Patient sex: M
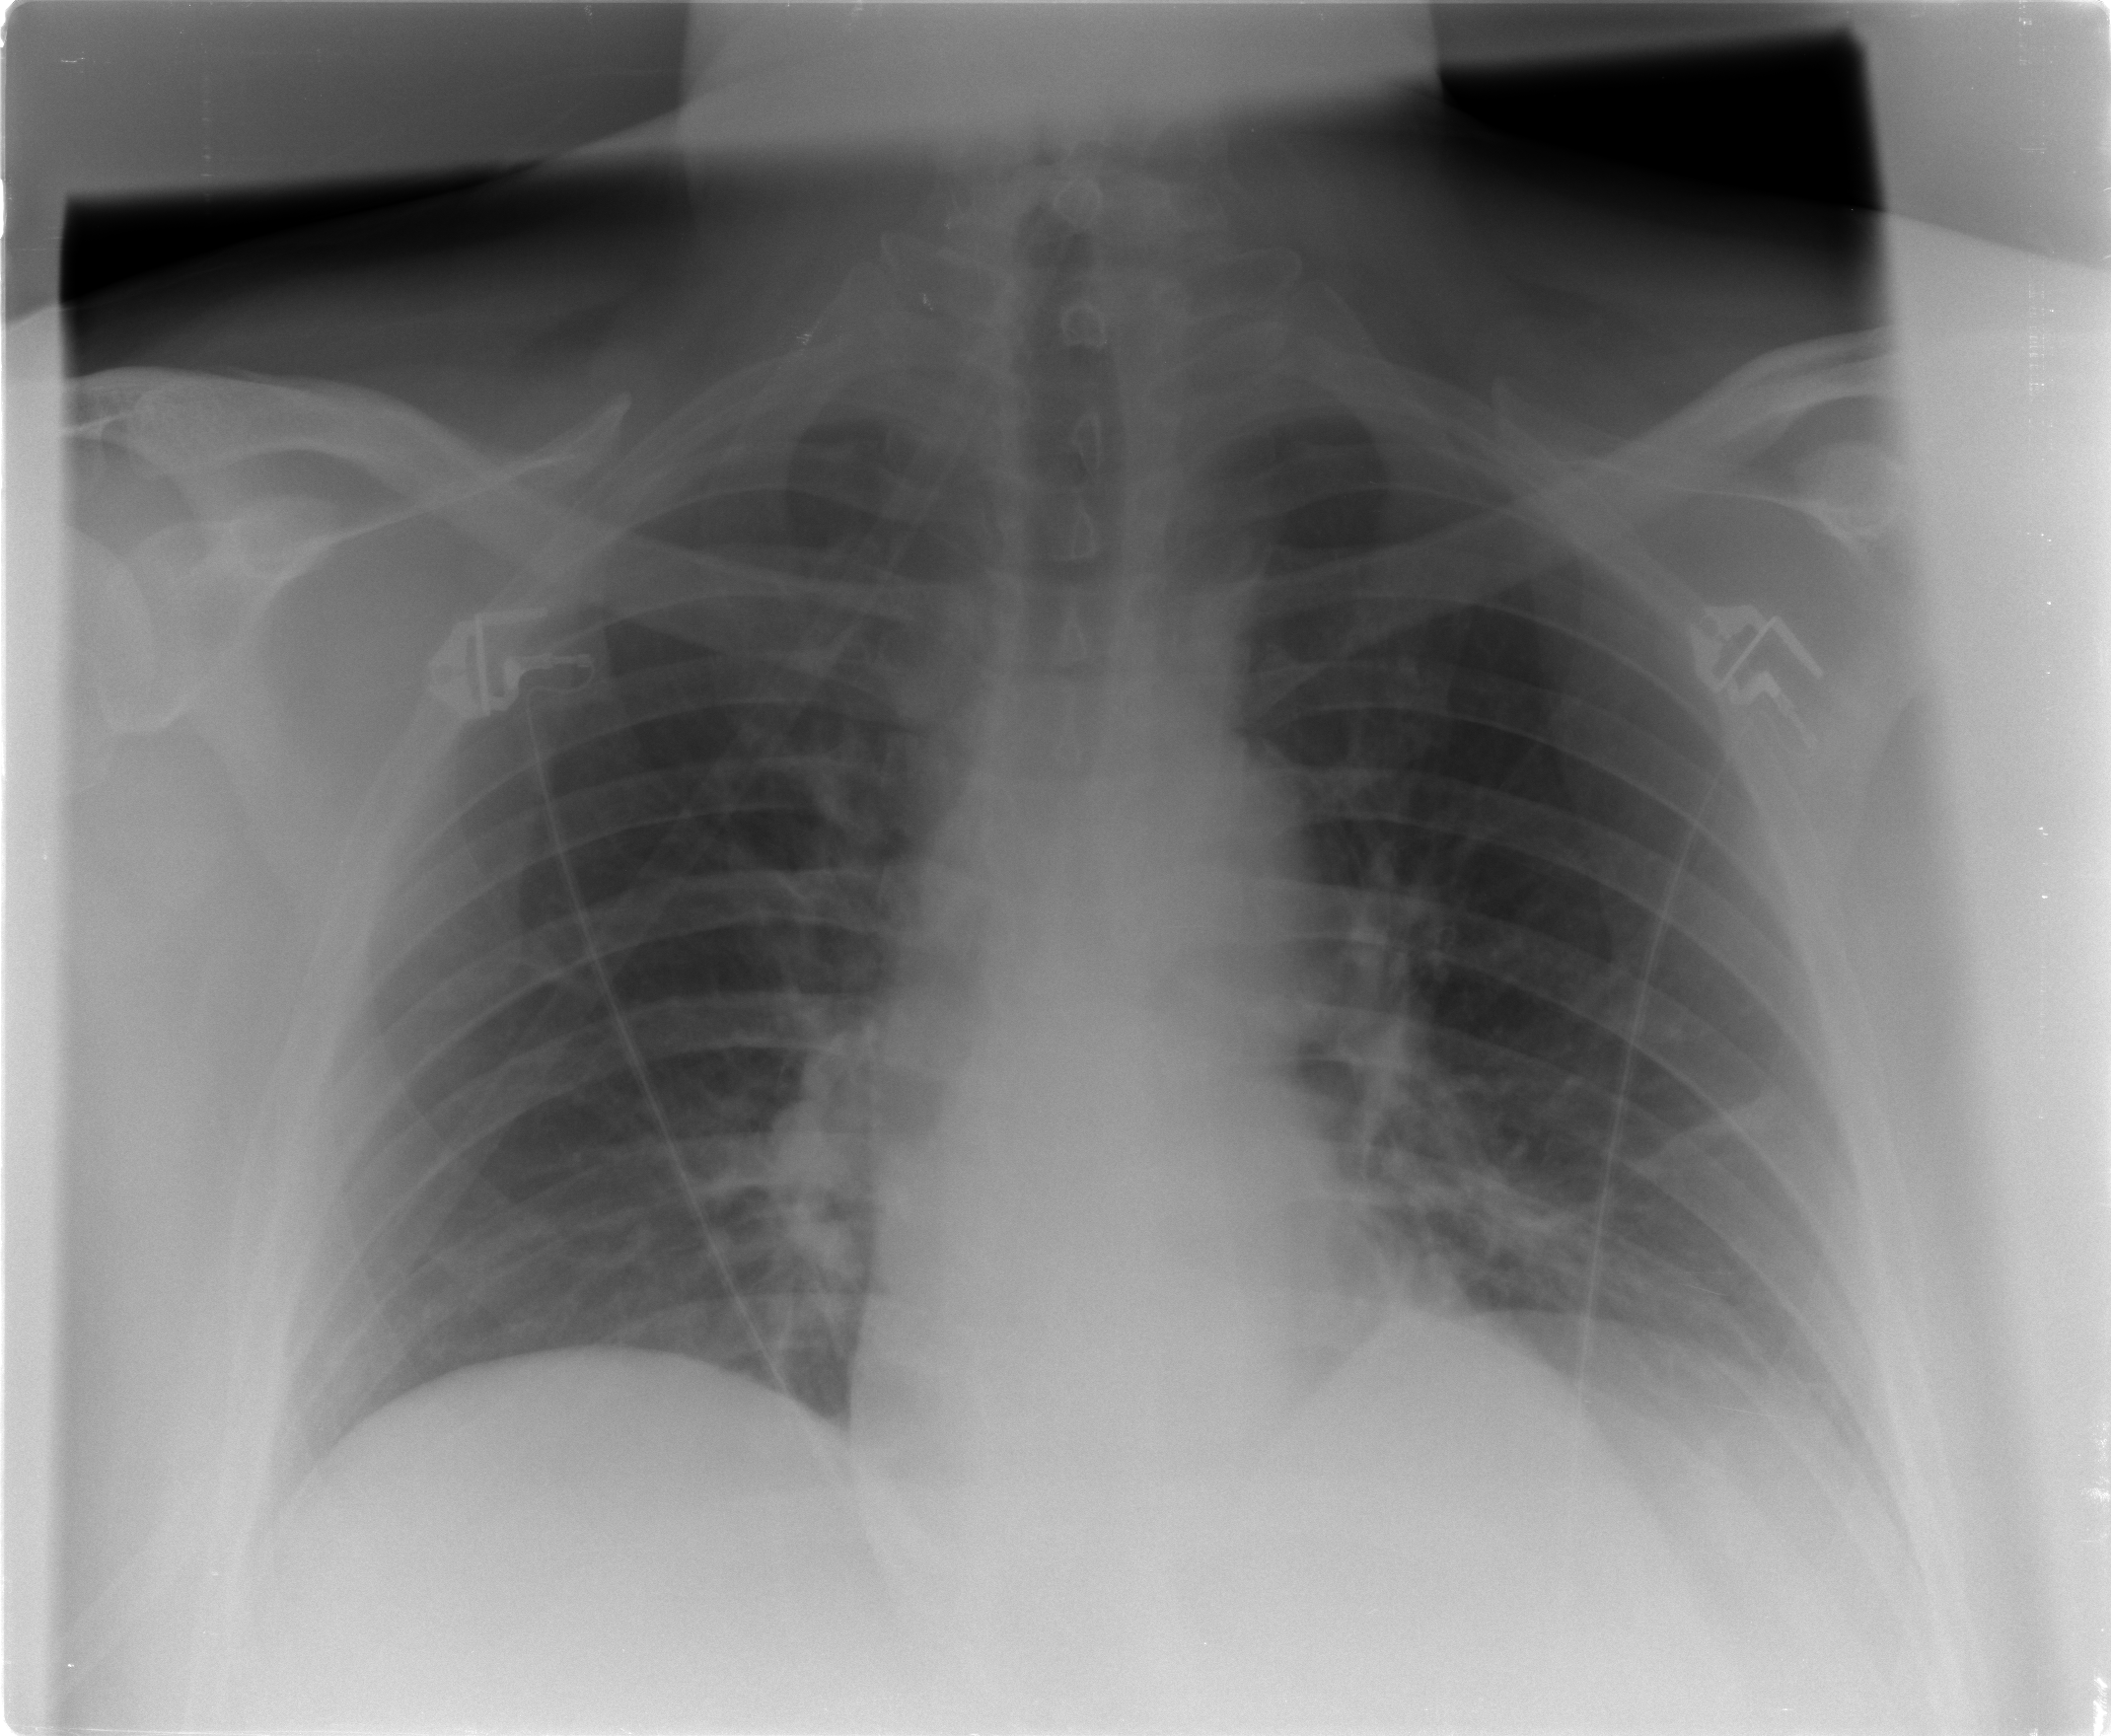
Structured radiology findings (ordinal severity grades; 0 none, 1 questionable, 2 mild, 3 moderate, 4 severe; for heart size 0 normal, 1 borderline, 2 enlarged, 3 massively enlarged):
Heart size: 0
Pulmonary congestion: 0
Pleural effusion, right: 0
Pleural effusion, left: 0
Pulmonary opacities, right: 0
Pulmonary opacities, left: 0
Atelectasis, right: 0
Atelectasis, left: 2